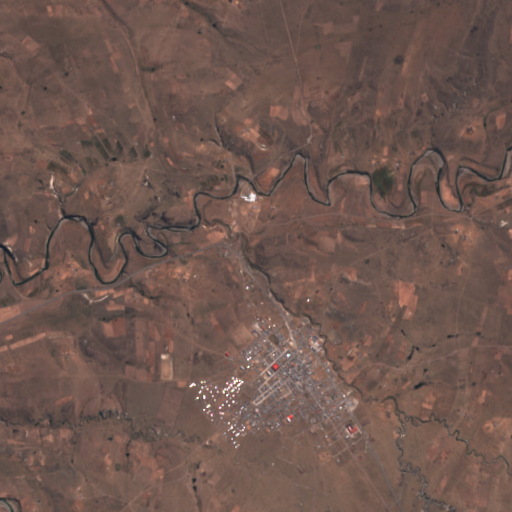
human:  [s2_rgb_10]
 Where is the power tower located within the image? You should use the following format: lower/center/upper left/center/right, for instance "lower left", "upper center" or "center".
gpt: The power tower is located in the lower left of the image.
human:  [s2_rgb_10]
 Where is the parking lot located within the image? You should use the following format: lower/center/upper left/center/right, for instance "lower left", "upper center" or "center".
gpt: There is no parking lot in the image.